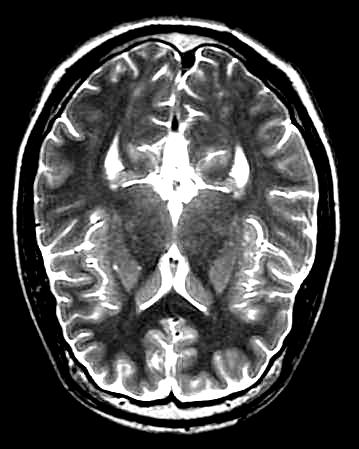
Label: notumor